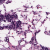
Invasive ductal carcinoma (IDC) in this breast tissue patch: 1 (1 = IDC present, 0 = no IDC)